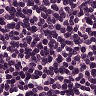
Metastatic tissue present: no